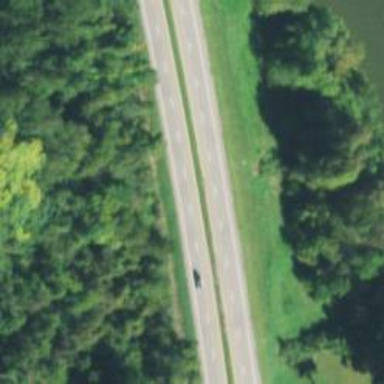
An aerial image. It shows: Trunk highway with expressway features.